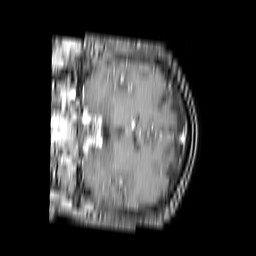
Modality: T1w
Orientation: coronal
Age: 59
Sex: male
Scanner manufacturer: philips
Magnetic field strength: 1.5 T
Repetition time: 0.1847 s
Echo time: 0.001871 s